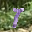
Label: 7